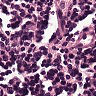
Metastatic tissue present: no